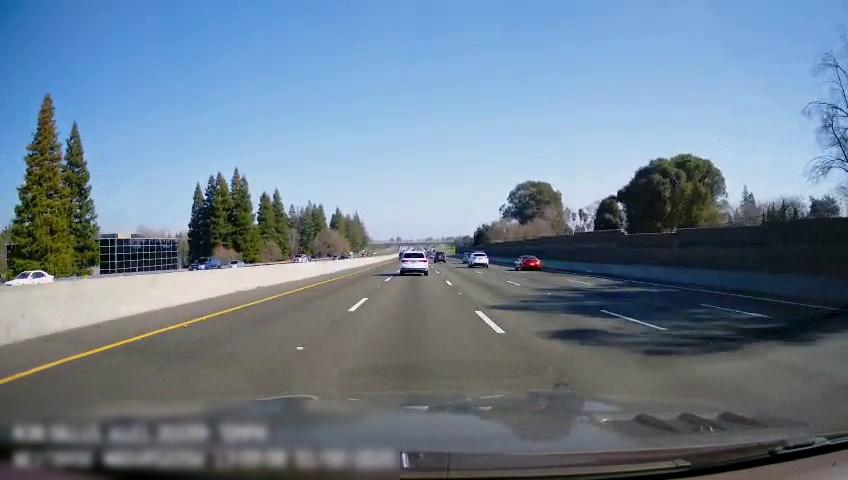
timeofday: Day
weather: Sunny
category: Drivable Space
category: Vehicles | Car
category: Vehicles | Van
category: Vehicles | Truck
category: Vehicles | Car
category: Vehicles | SUV
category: Vehicles | SUV
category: Vehicles | SUV
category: Vehicles | Car
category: Lanes | Alternate Lane
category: Lanes | Current Lane
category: Lanes | Current Lane
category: Lanes | Alternate Lane
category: Lanes | Alternate Lane
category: Lanes | Alternate Lane